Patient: sex F, age 71
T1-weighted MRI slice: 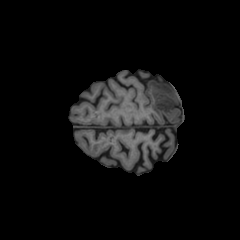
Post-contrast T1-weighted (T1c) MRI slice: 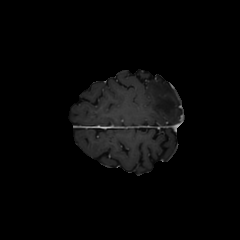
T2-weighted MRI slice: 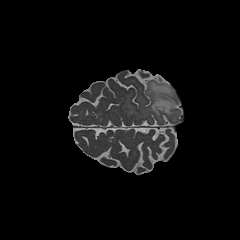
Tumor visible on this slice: yes
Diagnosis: Astrocytoma, IDH-mutant
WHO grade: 2